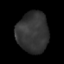
Tissue: lung
Cell type: Epithelial cells
Senescence score: 0.2396
Nuclear area (px): 1257
Mean DAPI intensity: 52.018